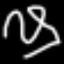
Label: squiggle